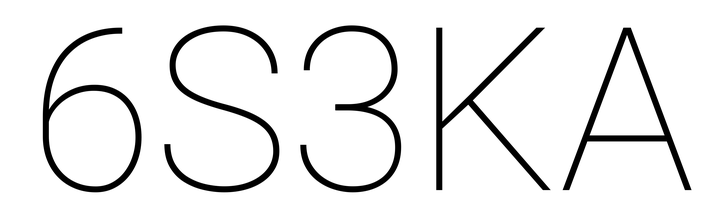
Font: Roboto_Thin